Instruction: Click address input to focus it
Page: traveler
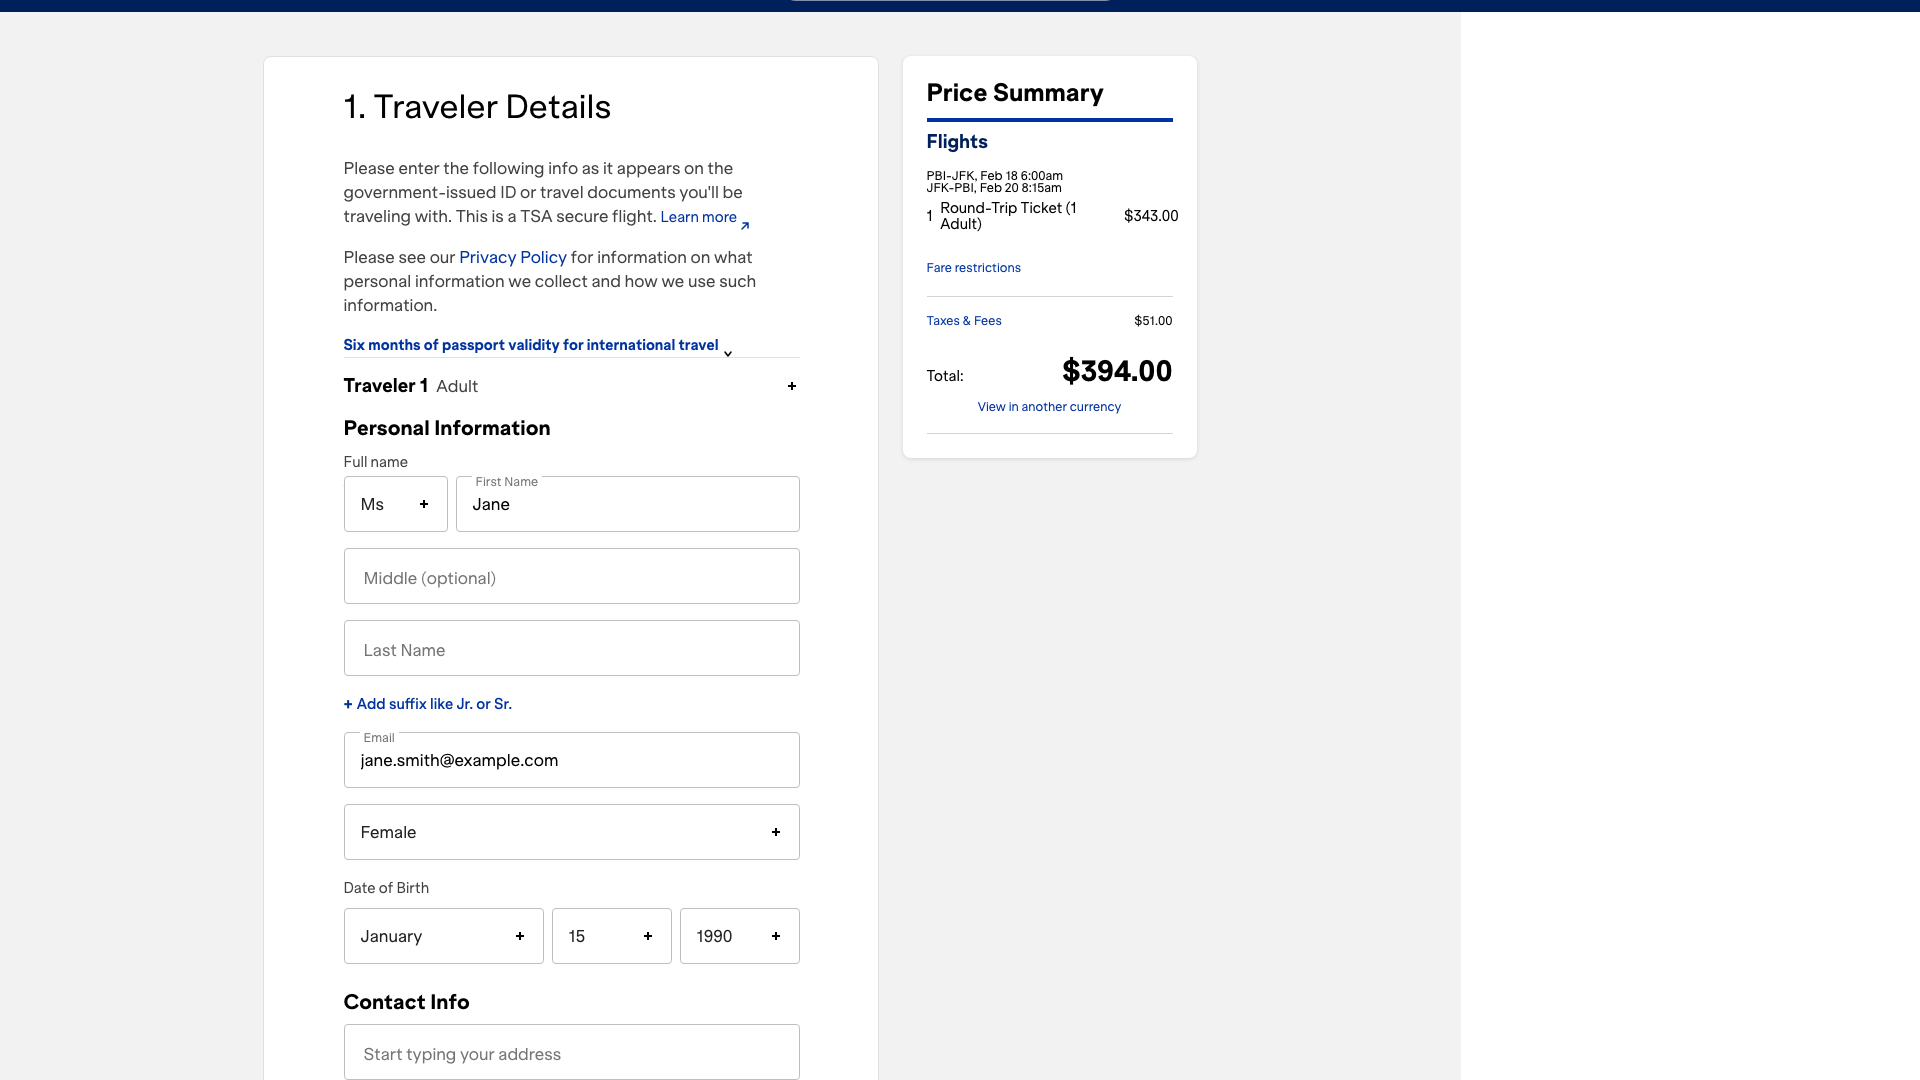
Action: click